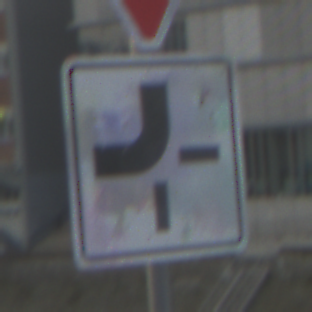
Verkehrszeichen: VerlaufVorfahrtsstrasse2
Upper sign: VorfahrtGewaehren
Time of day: SunriseSunset
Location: Outdoor (Urban)
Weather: PartlyCloudy
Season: NotSpecified
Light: Natural